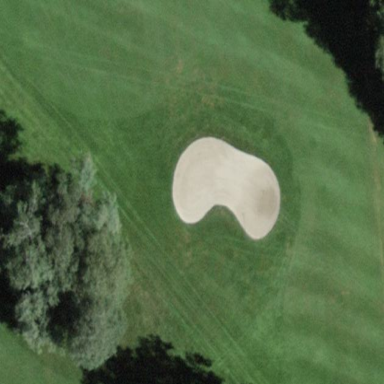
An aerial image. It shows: Sandy area is golf bunker.